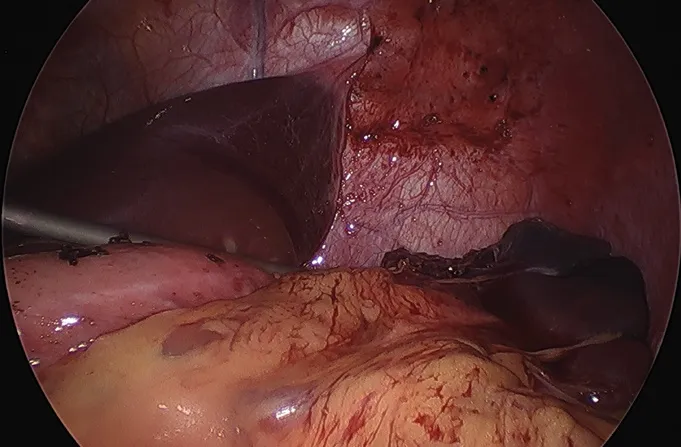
Intraoperative image. Postoperative aspect.
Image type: medical_photograph (other_medical_photograph)